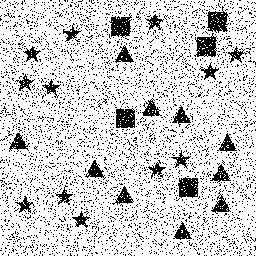
Squares: 5
Triangles: 10
Stars: 12
Total shapes: 27